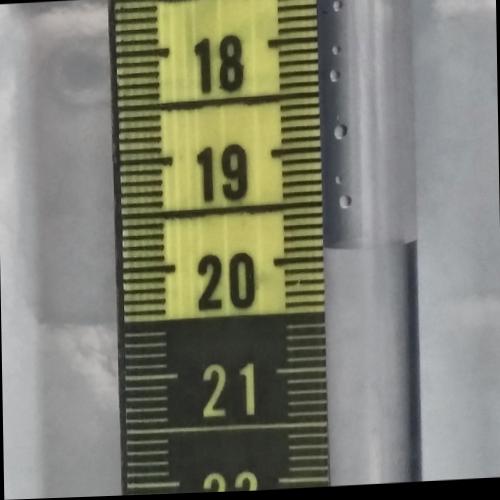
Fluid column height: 19.9 cm